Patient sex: M
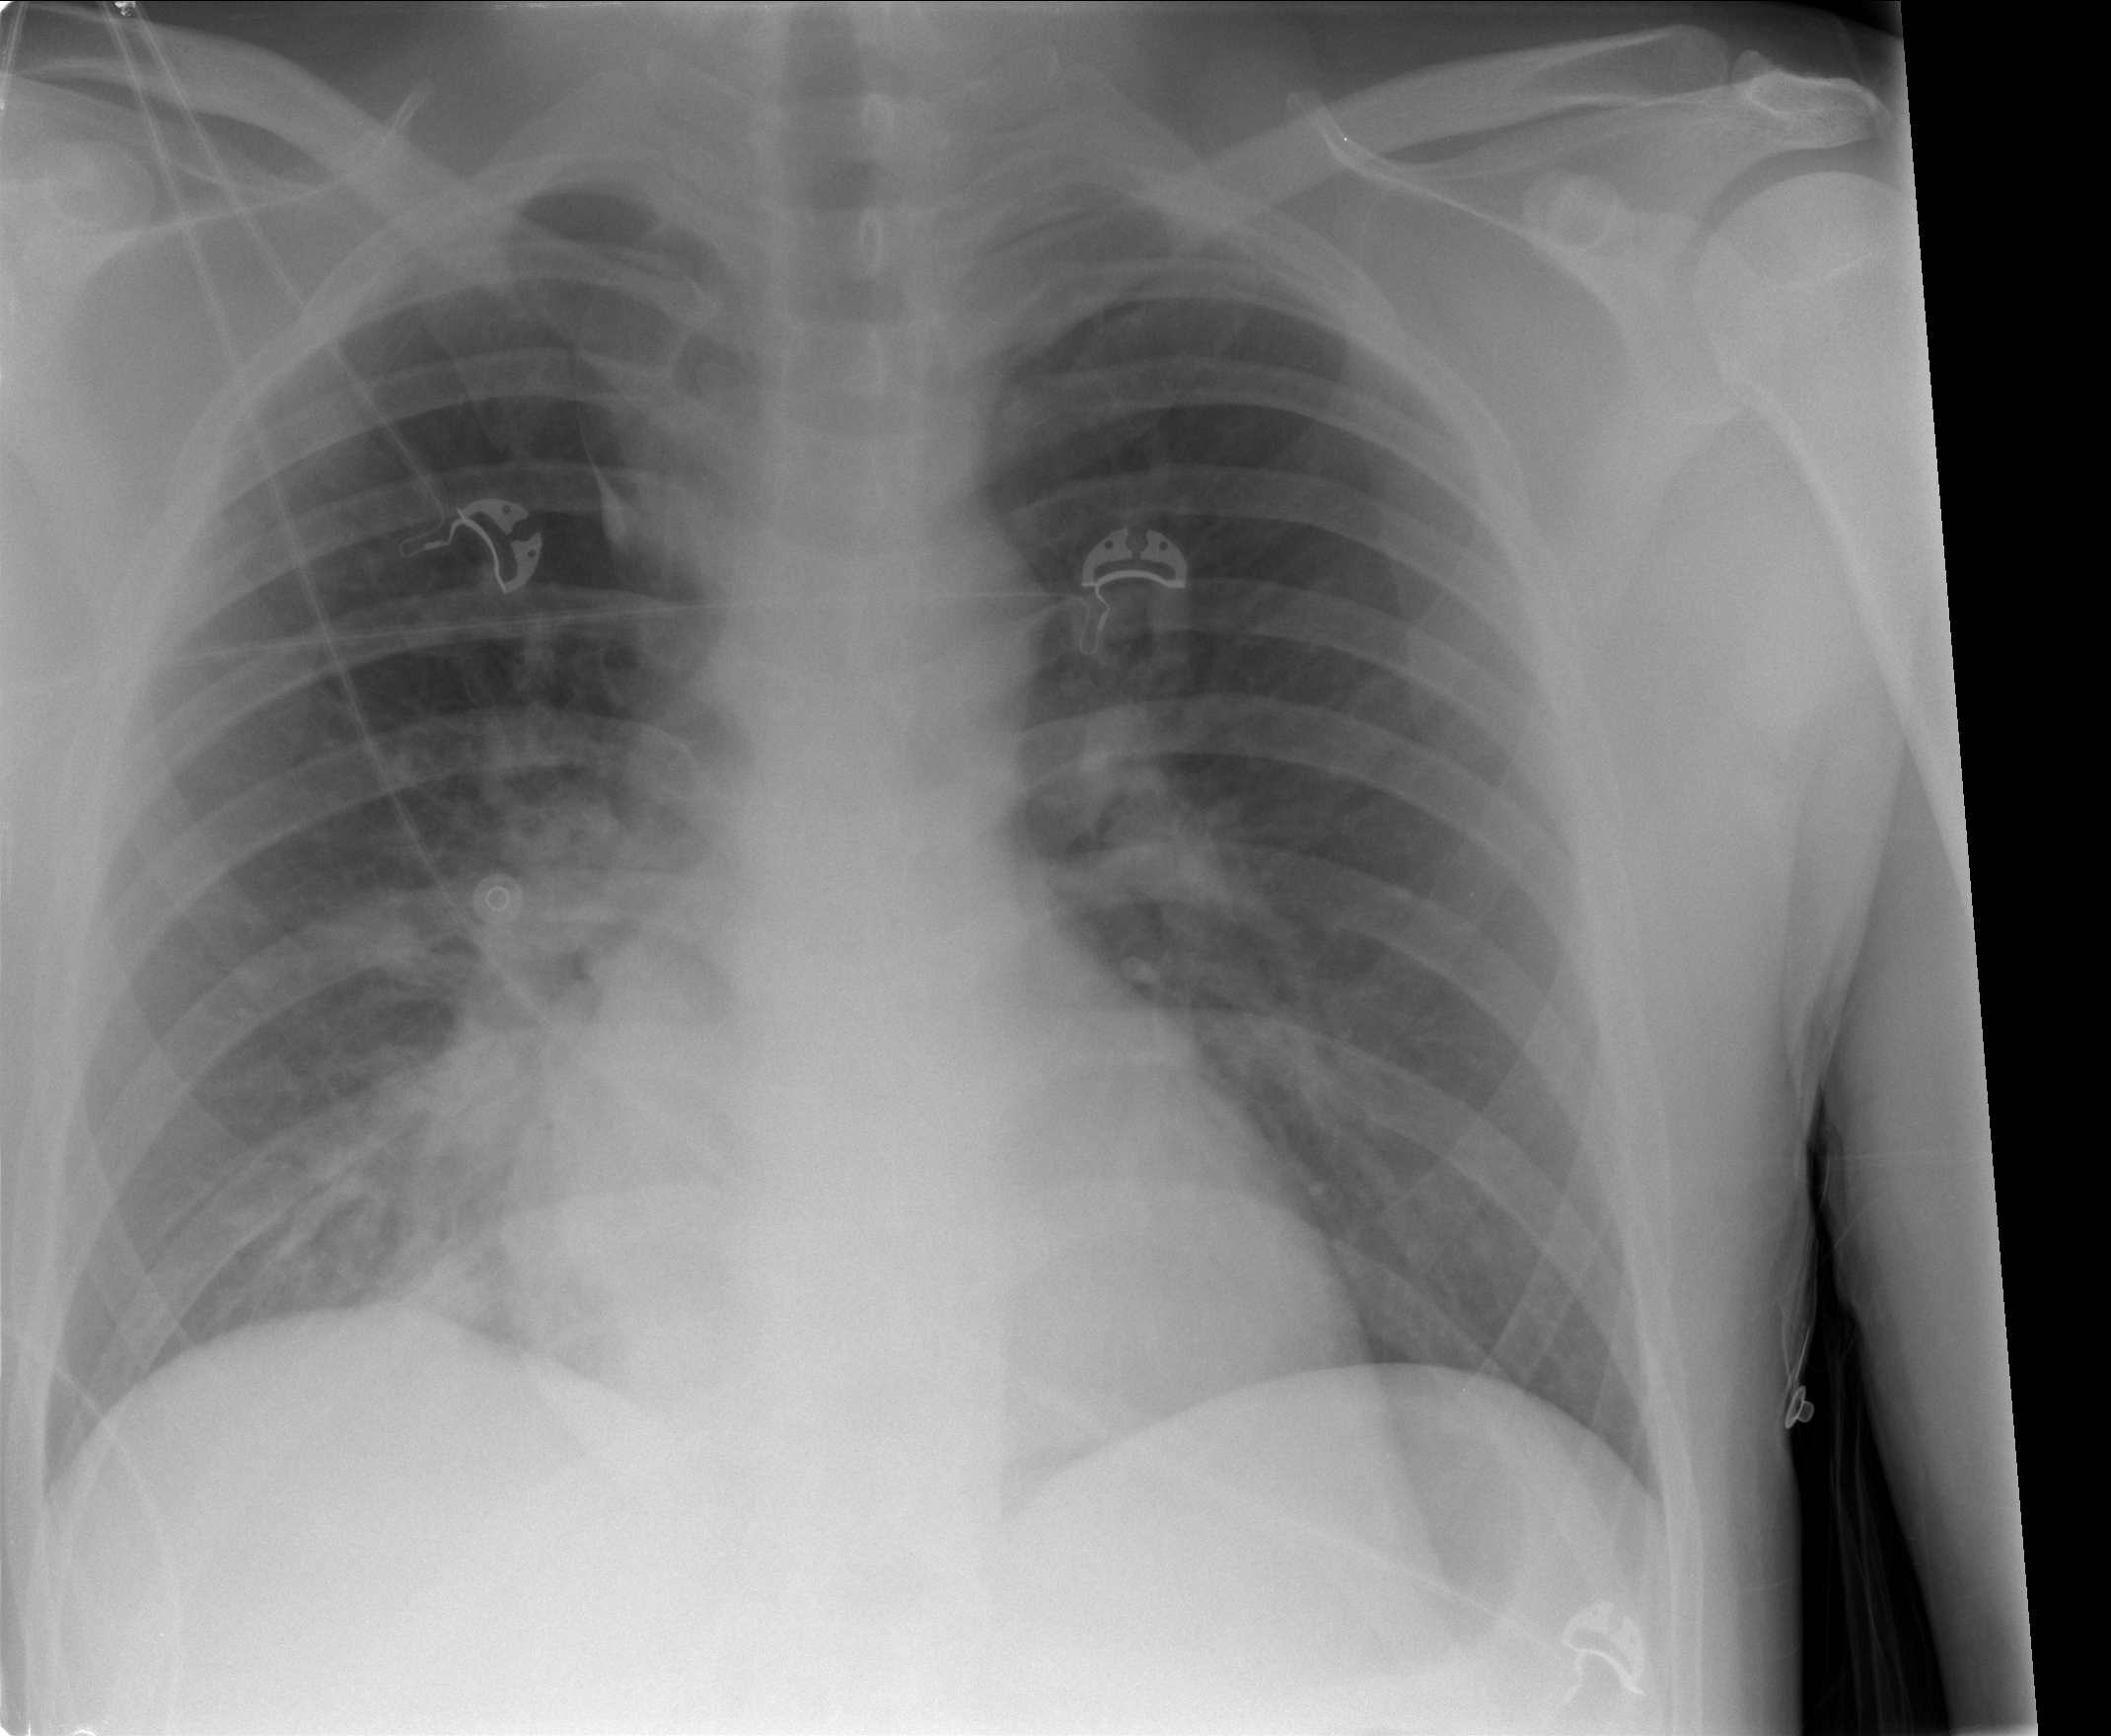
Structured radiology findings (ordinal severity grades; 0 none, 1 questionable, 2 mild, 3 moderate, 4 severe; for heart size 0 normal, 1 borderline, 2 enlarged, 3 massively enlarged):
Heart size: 0
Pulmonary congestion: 0
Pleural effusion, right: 0
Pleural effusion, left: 0
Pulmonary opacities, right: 2
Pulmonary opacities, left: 0
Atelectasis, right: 2
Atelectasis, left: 0